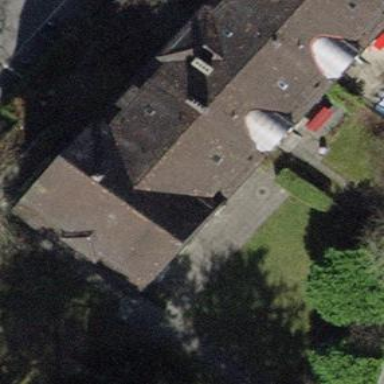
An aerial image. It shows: Tile-roofed apartment building.